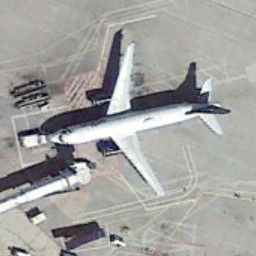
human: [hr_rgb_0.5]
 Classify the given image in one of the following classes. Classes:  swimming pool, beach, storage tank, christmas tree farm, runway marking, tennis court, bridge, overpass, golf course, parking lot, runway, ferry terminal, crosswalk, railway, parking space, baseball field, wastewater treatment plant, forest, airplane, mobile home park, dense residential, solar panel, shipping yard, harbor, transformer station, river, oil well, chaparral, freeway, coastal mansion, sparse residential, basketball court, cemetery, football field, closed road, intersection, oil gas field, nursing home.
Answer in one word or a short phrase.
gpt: airplane